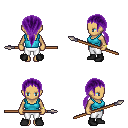
a pixel art fantasy rpg character, female body template, human, tanned skin, teal pirate shirt, white pants, purple ponytail hairstyle, bracelets, black shoes, spear, four views (front, back, left, right), 2x2 character sprite sheet, small pixel art, hard edges, no anti-aliasing